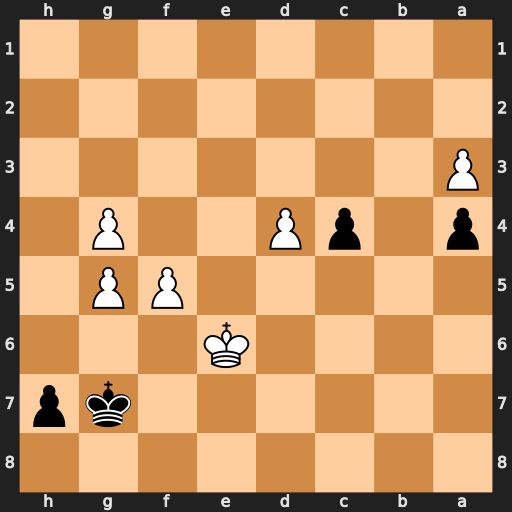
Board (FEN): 8/6kp/4K3/5PP1/p1pP2P1/P7/8/8
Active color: b
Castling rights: -
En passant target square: -
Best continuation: c3 Ke7 c2 f6+ Kg6 f7 c1=Q